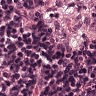
Metastatic tissue present: no